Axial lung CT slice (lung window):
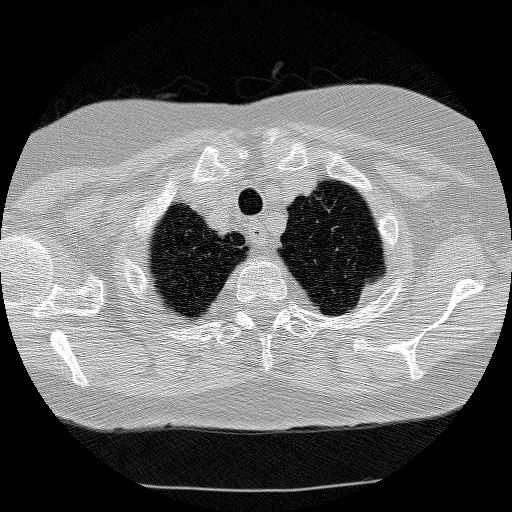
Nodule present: no